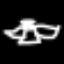
Label: angel